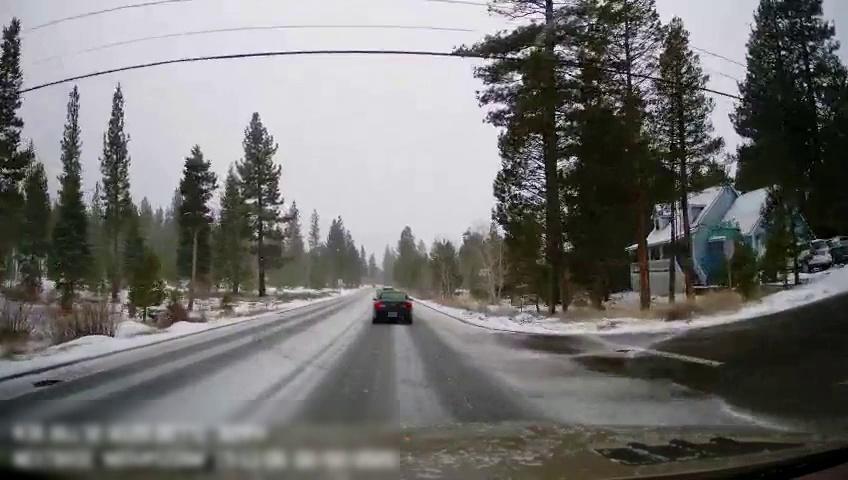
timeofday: Day
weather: Snowy
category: Drivable Space
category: Vehicles | SUV
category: Vehicles | Car
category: Vehicles | SUV
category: Vehicles | SUV
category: Traffic | Signs